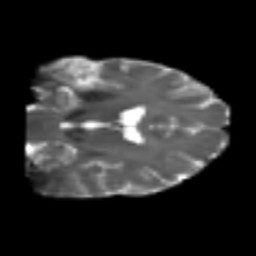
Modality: T2w
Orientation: coronal
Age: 50
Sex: male
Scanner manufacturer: siemens
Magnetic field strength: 3 T
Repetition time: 4.999 s
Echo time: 0.07946 s